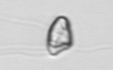
Label: flagellate_morphotype1